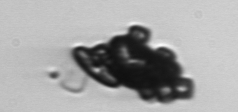
Label: Delphineis